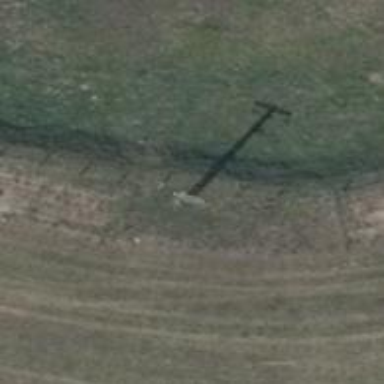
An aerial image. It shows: Power pole.